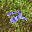
Label: 2